Question: I want to display textbox first and then button.But now button appears first.I attached css code and html
'''
css
.search,.stxt{
float: right;
}
html
<form method="POST">
<p style="align:right;">
<input class="stxt" type="text" name="searchtxt"><a style="padding-right:2ex;"></a>
<button name="search" class="search">Search</button></p>
</form>
'''

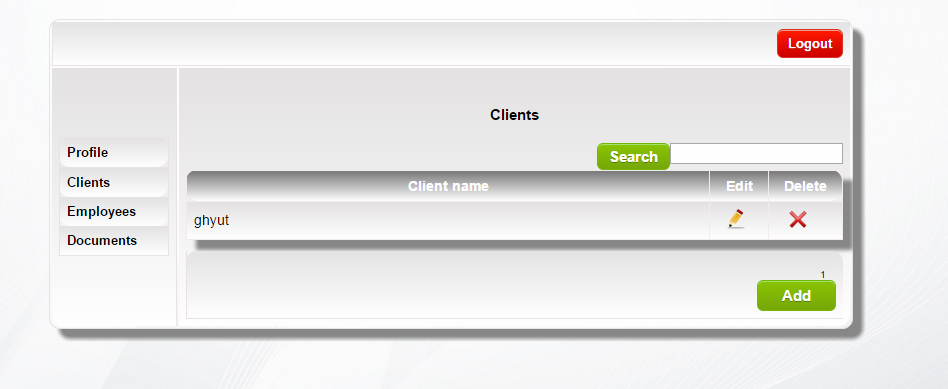
Answer: If you place several floating elements after each other, they will float next to each other if there is room.
So add the same class for both elements like below
'''
<form method="POST">
<p style="align:right;">
<input class="stxt alignLeft" type="text" name="searchtxt"><a style="padding-right:2ex;"></a>
<button name="search alignLeft" class="search">Search</button></p>
</form>
'''
And remove the float:right; in the .search,.stxt classes in CSS styles and add the following CSS:
'''
.alignLeft{
float: left;
}
p{
margin-left: 290px;
}
'''
Fiddle:<URL>
Try Like this:
'''
.search,.stxt{
float: left;
}
p{
margin-left: 290px;
}
'''
check out this fiddle:<URL>